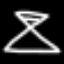
Label: hourglass